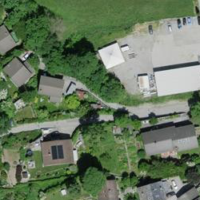
EUNIS habitat code: 54
Species observed at this site:
Geranium sanguineum
Geum urbanum
Salix caprea
Cotinus coggygria